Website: ulta-beauty
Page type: address-validator
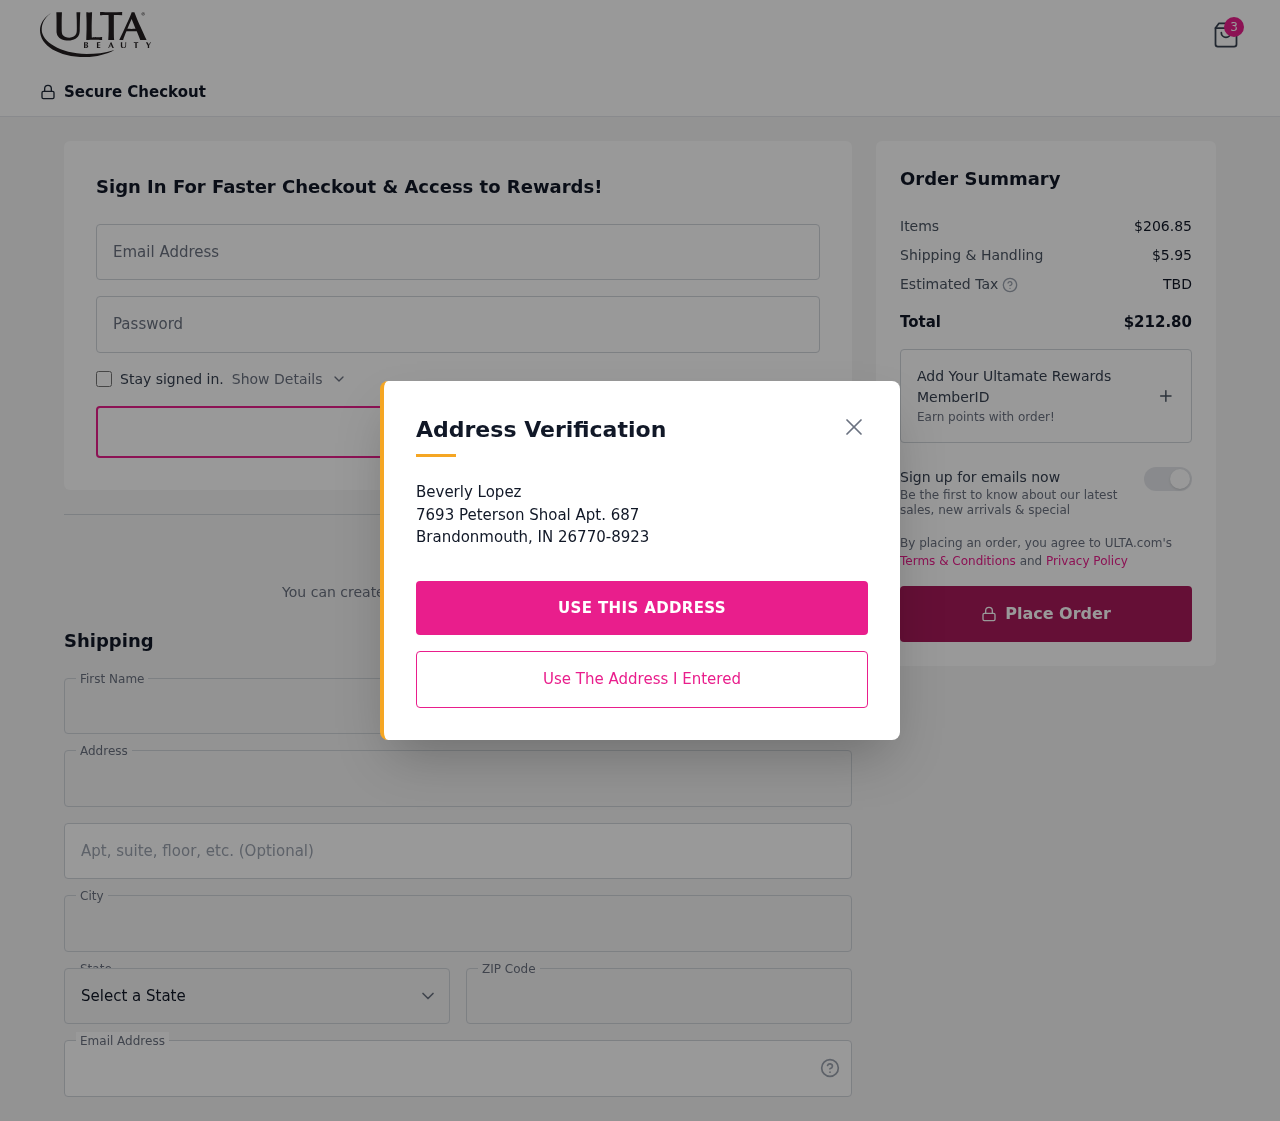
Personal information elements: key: PII_CITY
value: Brandonmouth
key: PII_EMAIL
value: blopez@hotmail.com
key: PII_FIRSTNAME
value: Beverly
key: PII_LASTNAME
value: Lopez
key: PII_POSTCODE
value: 26770
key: PII_STATE_ABBR
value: IN
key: PII_STREET
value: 7693 Peterson Shoal Apt. 687
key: PII_STREET2
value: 7693 Peterson Shoal Apt. 687
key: PII_STREET2
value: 813 Ashley Mission Suite 226
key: PII_FULLNAME2
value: Beverly Lopez
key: PII_CITY2
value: Brandonmouth
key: PII_STATE_ABBR2
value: IN
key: PII_POSTCODE_FULL
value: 26770
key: PII_POSTCODE_EXT
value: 8923
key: PII_POSTCODE_NUMERIC
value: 26770
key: PII_POSTCODE_EXT_NUMERIC
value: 8923
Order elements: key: ORDER_NUM_ITEMS
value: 3
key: ORDER_SUBTOTAL
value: $206.85
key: ORDER_SHIPPING_COST
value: $5.95
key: ORDER_TOTAL
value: $212.80